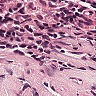
Metastatic tissue present: no